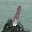
Label: 1